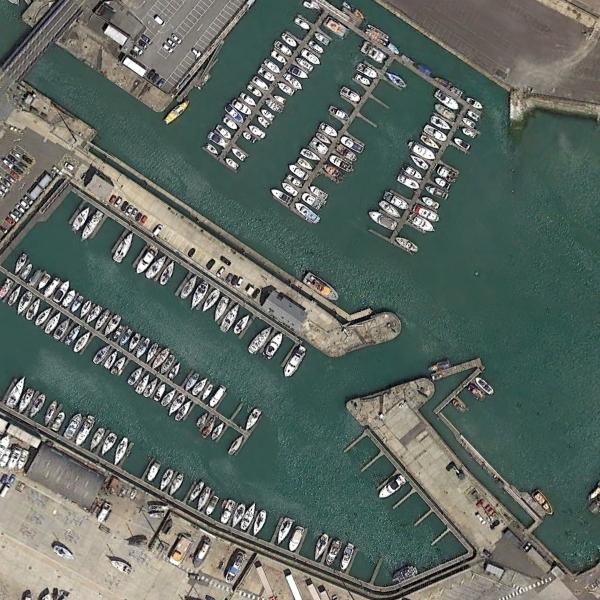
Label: Port